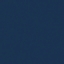
Label: SeaLake